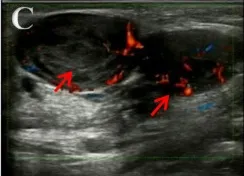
(A-C) Ultrasonography imaging. Multiple solid masses in the subcutaneously muscular layer, with size of 2.8 x 2.8 x 1.8 cm in bigger mass. Color Doppler flow imaging (CDFI) showed a strip-like blood flow signal.
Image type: radiology (ultrasound)